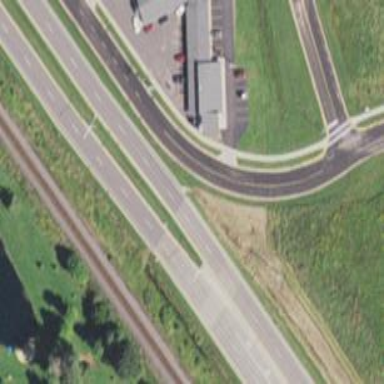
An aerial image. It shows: Asphalt road designated as trunk highway.